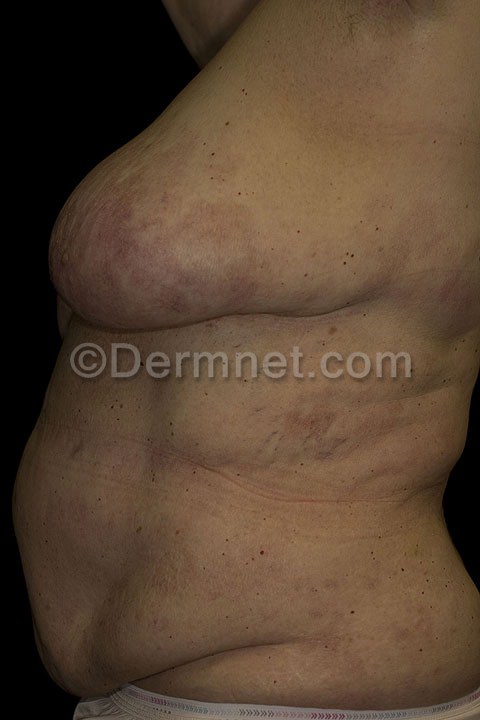
Disease: Actinic Keratosis Basal Cell Carcinoma and other Malignant Lesions